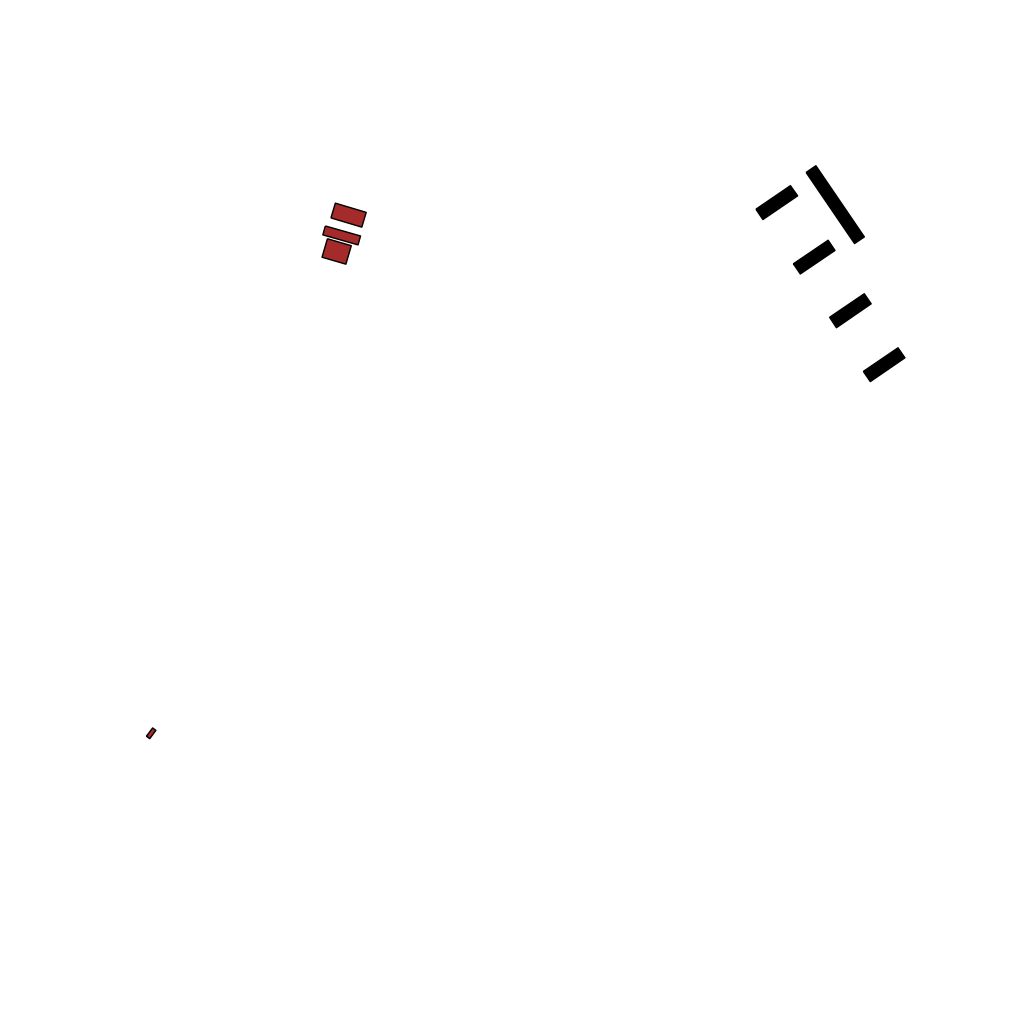
Tags: overhead vector_map, recreation, residential, special, high_rise, individual_rise, low_rise, density_1, Building, Facility, 1.0 km²